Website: lowes
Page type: billing-address
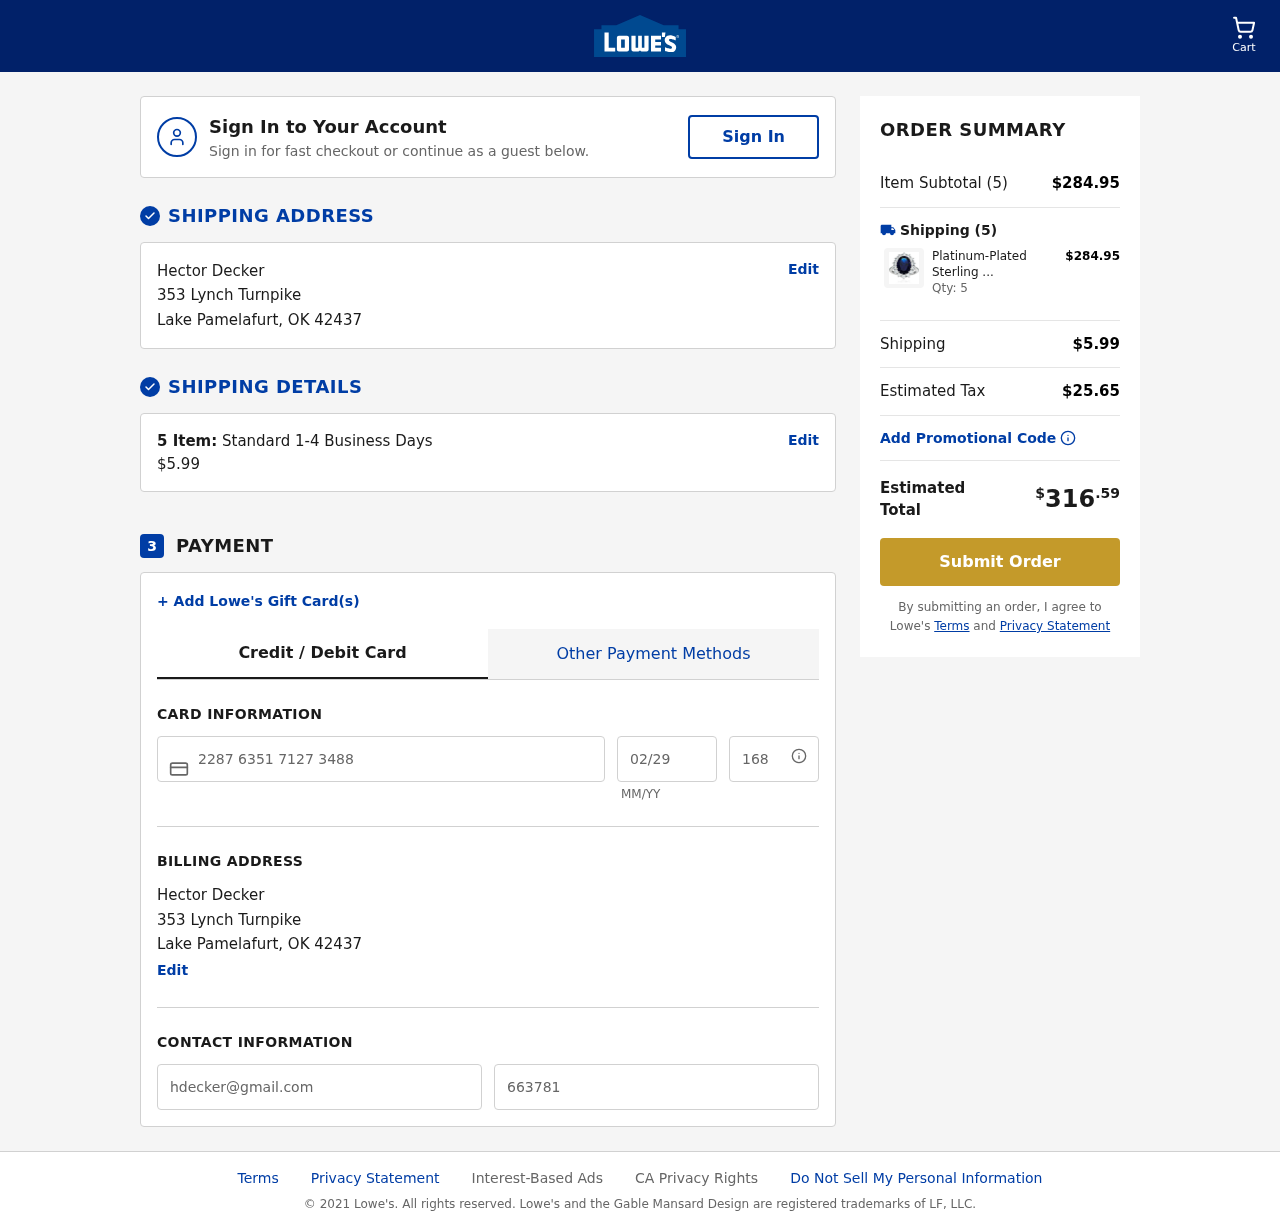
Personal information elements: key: PII_CARD_CVV
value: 168
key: PII_CARD_EXPIRY
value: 02/29
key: PII_CARD_NUMBER
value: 2287 6351 7127 3488
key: PII_CITY
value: Lake Pamelafurt
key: PII_EMAIL
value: hdecker@gmail.com
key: PII_FULLNAME
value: Hector Decker
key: PII_PHONE
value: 6637812918
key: PII_POSTCODE
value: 42437
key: PII_STATE_ABBR
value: OK
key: PII_STREET
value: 353 Lynch Turnpike
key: PII_FULLNAME2
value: Hector Decker
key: PII_CITY2
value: Lake Pamelafurt
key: PII_STATE_ABBR2
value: OK
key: PII_POSTCODE_FULL
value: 42437
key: PII_POSTCODE_NUMERIC
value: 42437
Product elements: key: PRODUCT1_NAME
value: Platinum-Plated Sterling Silver Celebrity "Kate" Ring made with Swarovski Zirconia Accents, Size 8
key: PRODUCT1_PRICE
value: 56.99
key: PRODUCT1_QUANTITY
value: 5
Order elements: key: ORDER_NUM_ITEMS
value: Cart
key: ORDER_NUM_ITEMS
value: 5 Item:
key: ORDER_NUM_ITEMS
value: Item Subtotal (5)
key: ORDER_SHIPPING_COST
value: $5.99
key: ORDER_SUBTOTAL
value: $284.95
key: ORDER_TAX
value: $25.65
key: ORDER_TOTAL
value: $316.59